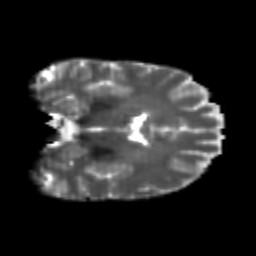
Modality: T2w
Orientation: coronal
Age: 25
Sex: female
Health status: healthy
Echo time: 0.074 s